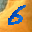
Label: 6